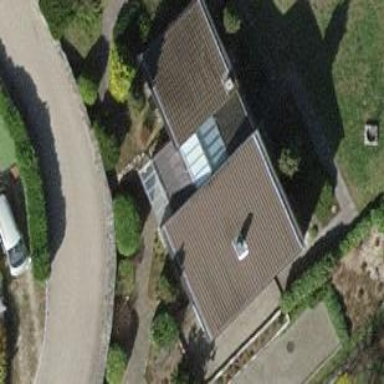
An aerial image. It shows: Simple house.